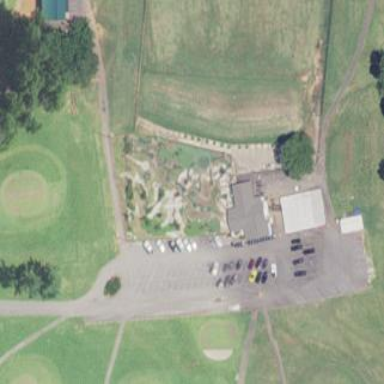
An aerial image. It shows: Miniature golf leisure land.